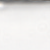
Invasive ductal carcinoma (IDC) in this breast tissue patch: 0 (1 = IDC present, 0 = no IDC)